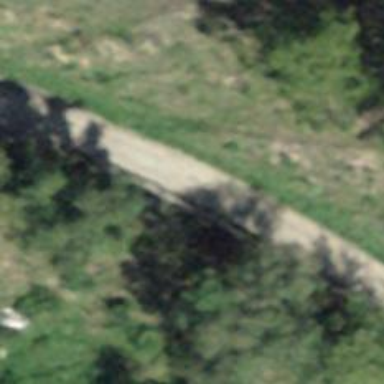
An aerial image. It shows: Track with grade 3 surface.